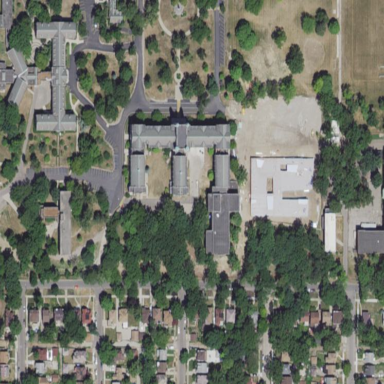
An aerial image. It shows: College building.